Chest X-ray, AP view. Patient: 15 years old, sex F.
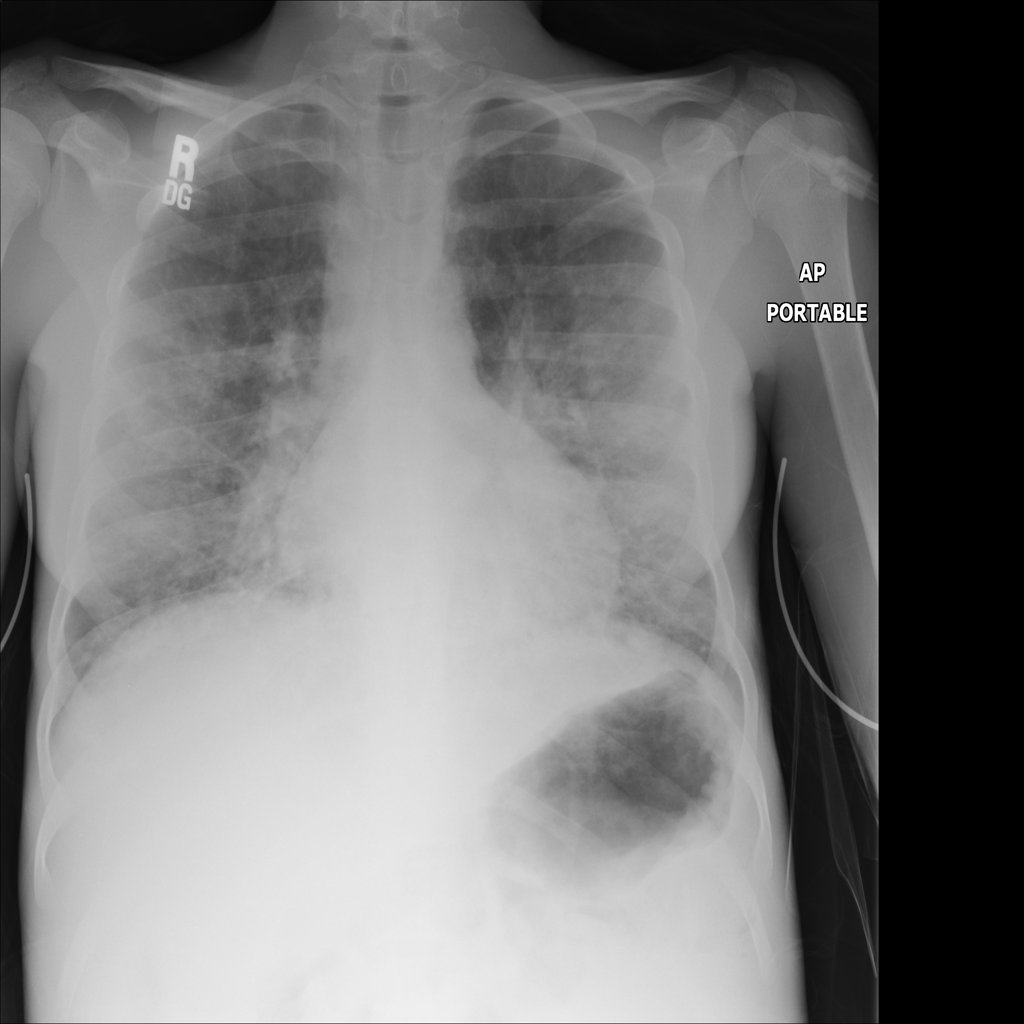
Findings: No Finding